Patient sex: M
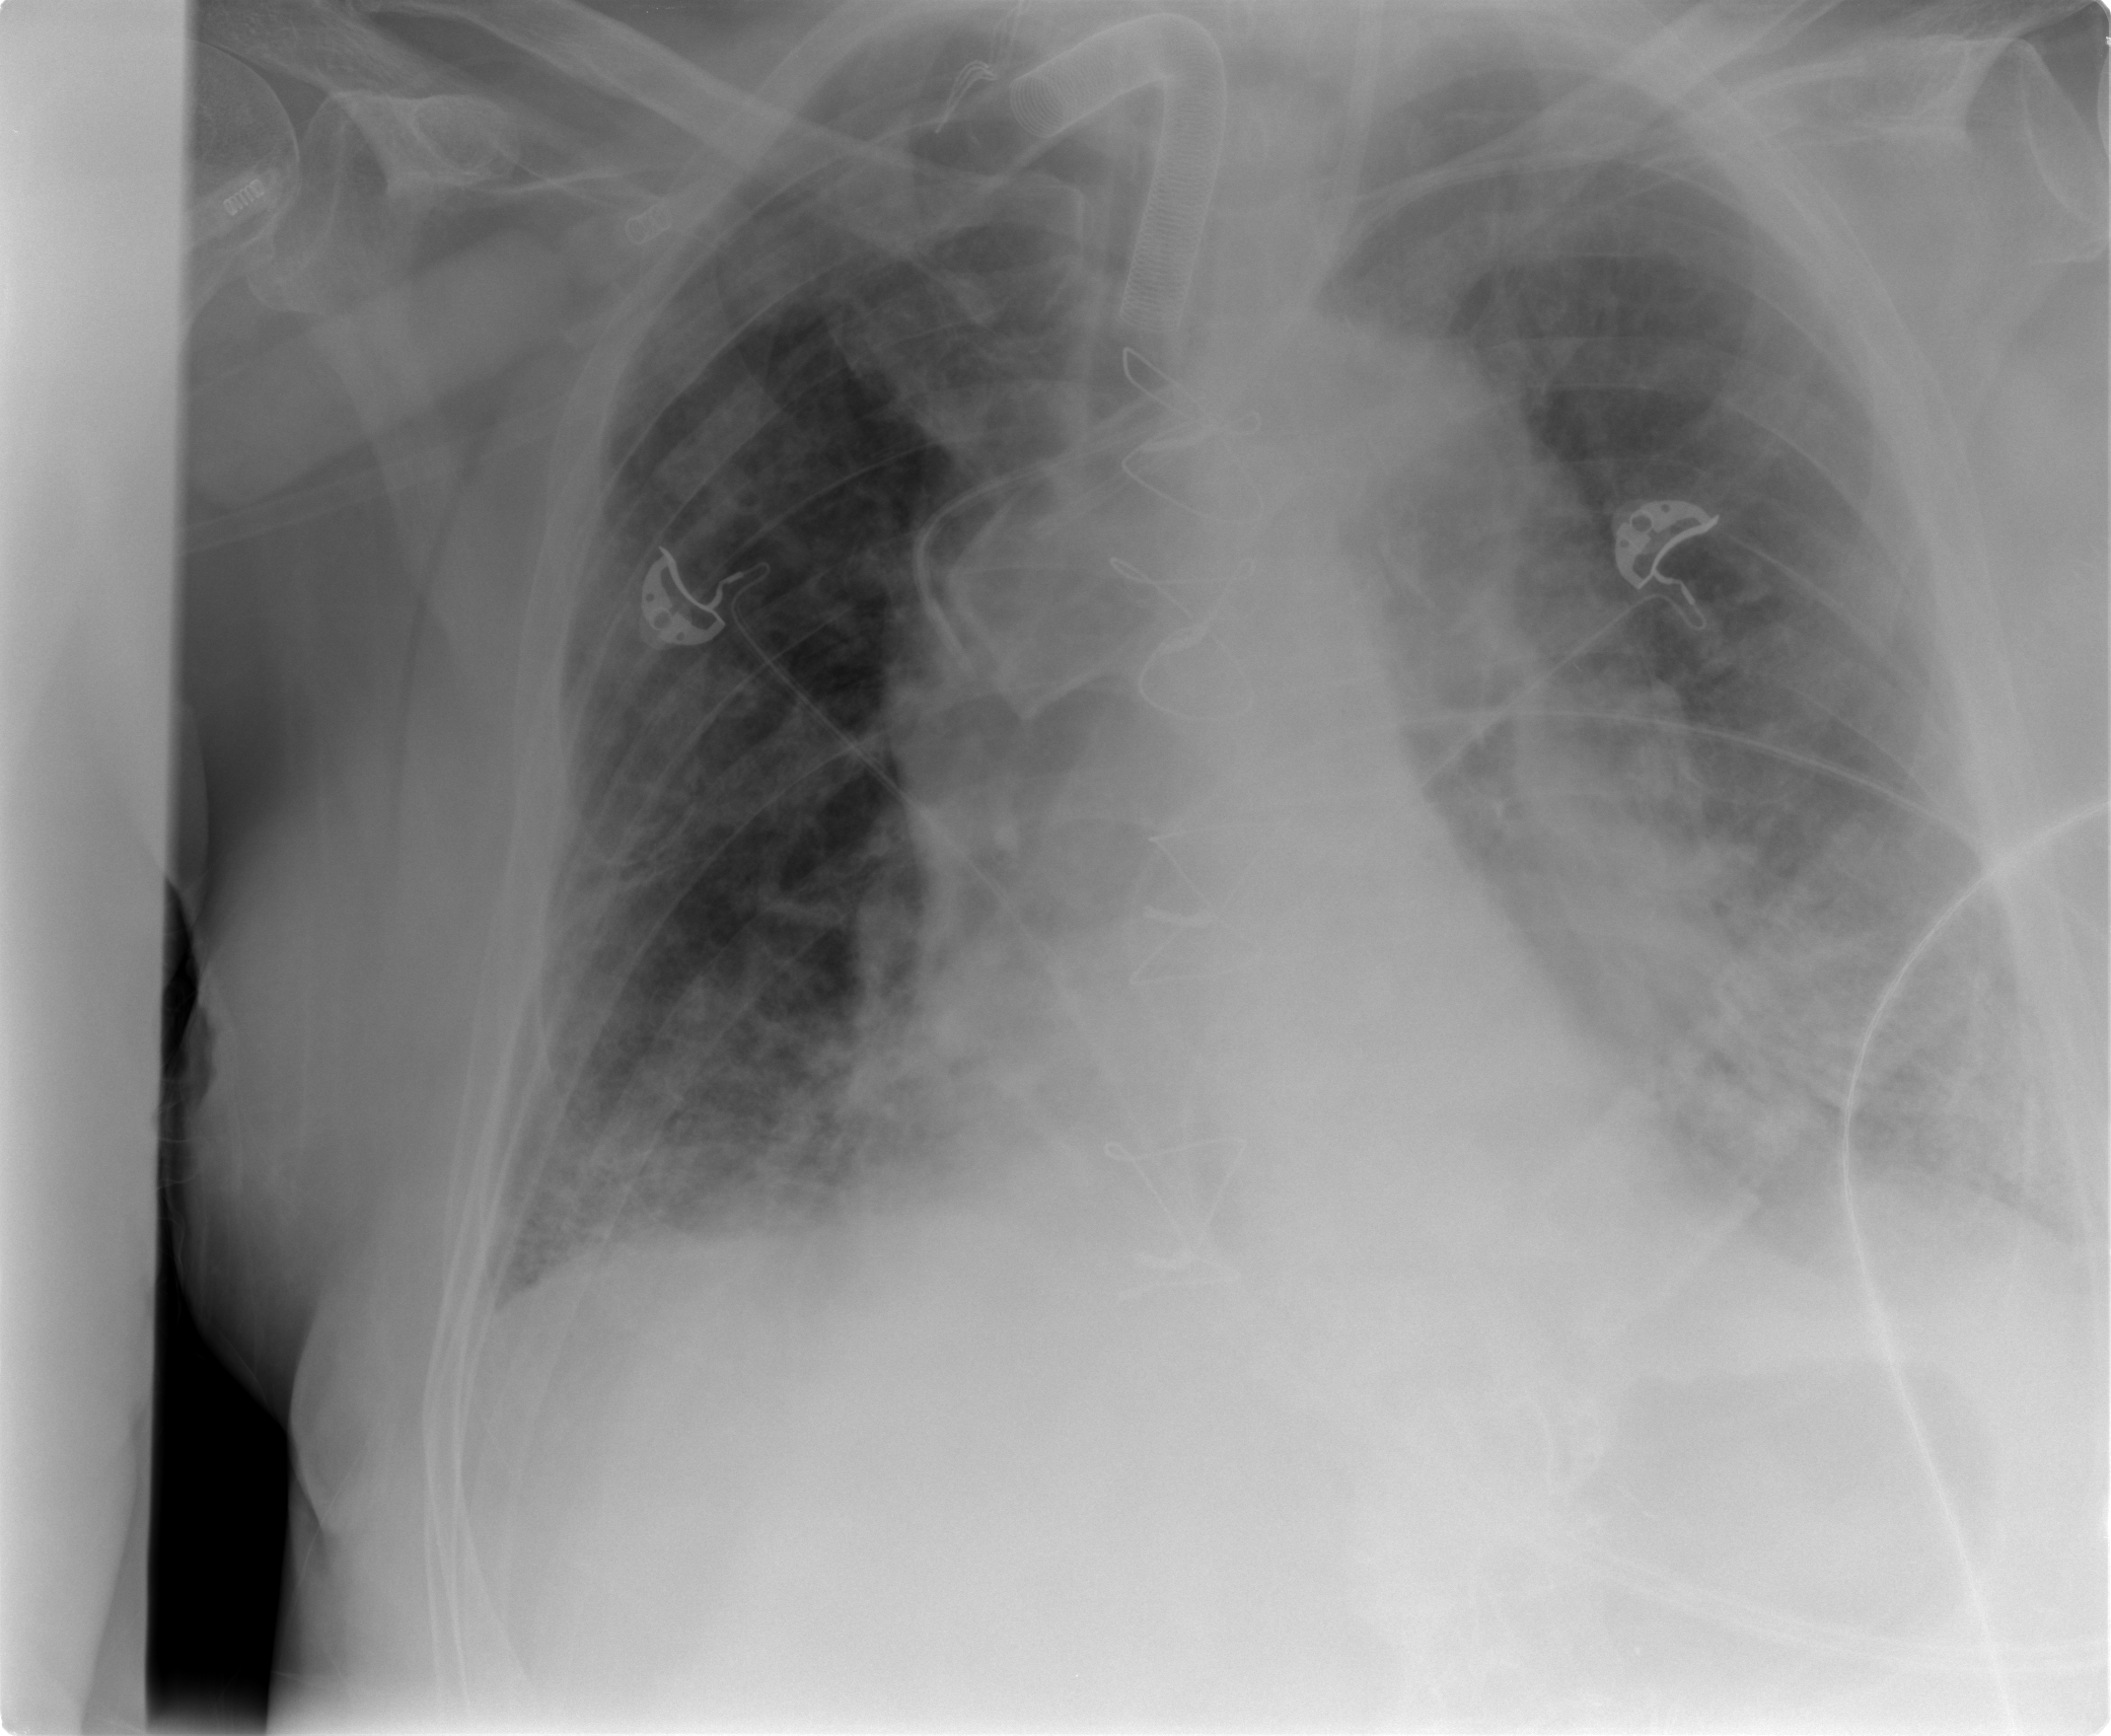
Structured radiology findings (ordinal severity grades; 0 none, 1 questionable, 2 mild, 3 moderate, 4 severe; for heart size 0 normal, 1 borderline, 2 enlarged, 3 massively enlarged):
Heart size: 0
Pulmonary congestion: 2
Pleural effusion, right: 1
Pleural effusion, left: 2
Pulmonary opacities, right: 2
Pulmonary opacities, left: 3
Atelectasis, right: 2
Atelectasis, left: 3